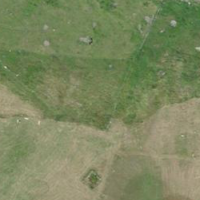
EUNIS habitat code: 26
Species observed at this site:
Lanius collurio
Saxicola rubetra
Buteo buteo